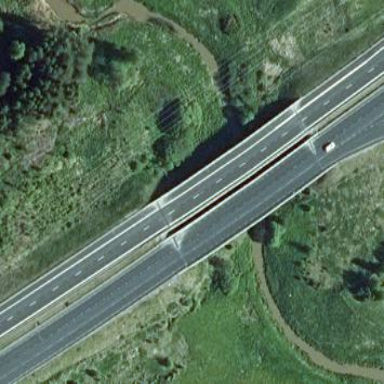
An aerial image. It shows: Man-made bridge.